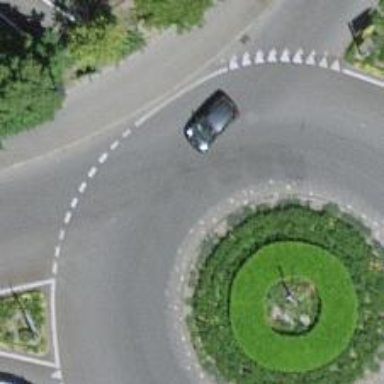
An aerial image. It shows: Primary highway with asphalt surface leading to roundabout.